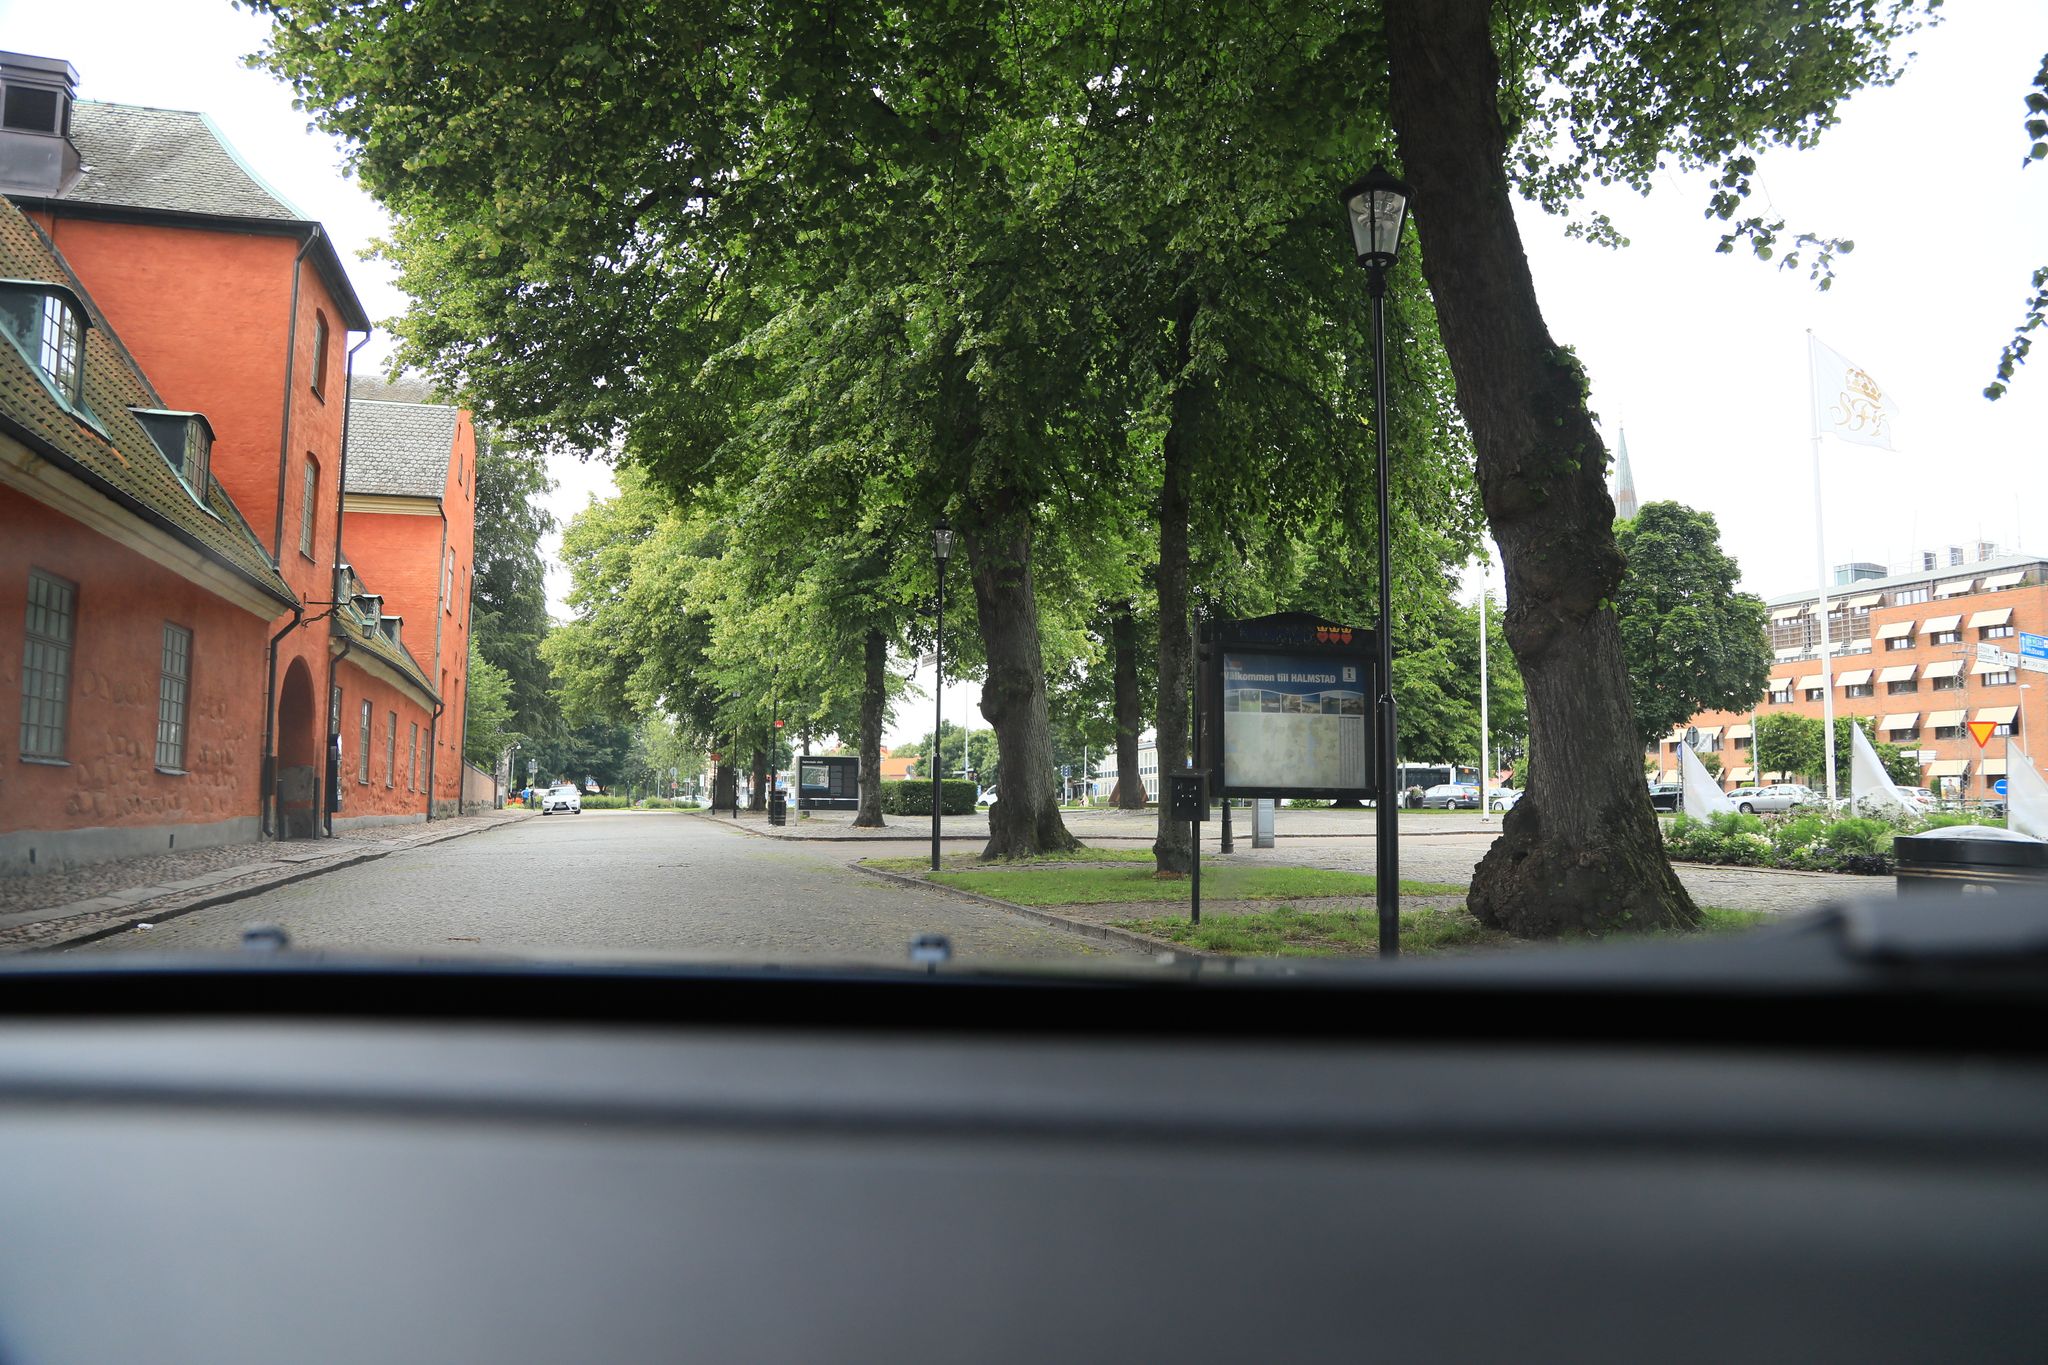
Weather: clear
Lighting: day
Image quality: good
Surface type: driving surface
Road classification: footway, residential, path
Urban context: dense urban cluster
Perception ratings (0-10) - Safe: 7.39, Lively: 8.92, Beautiful: 3.94, Boring: 7.19, Depressing: 3.03, Wealthy: 8.13